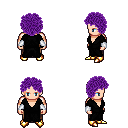
a pixel art fantasy rpg character, male body template, human, light skin, gray robe, robe skirt, purple curly afro hairstyle, white cloth bracers, gold boots, four views (front, back, left, right), 2x2 character sprite sheet, small pixel art, hard edges, no anti-aliasing